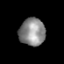
Tissue: prostate
Cell type: T cells
Senescence score: 0.3243
Nuclear area (px): 697
Mean DAPI intensity: 139.188